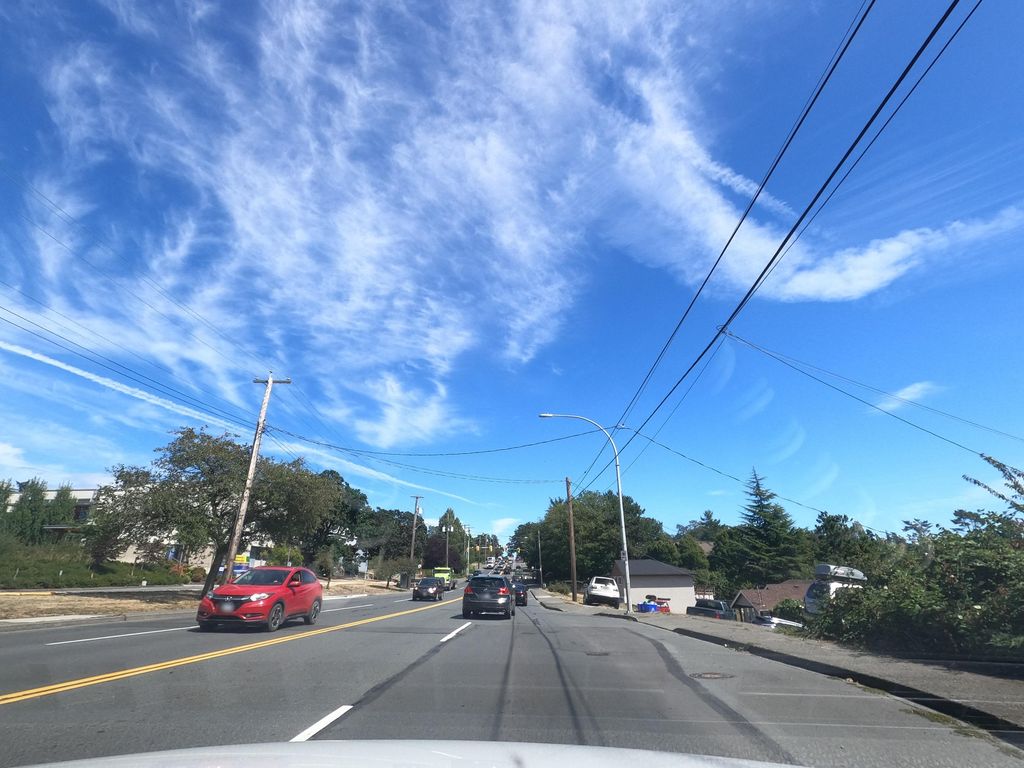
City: victoria